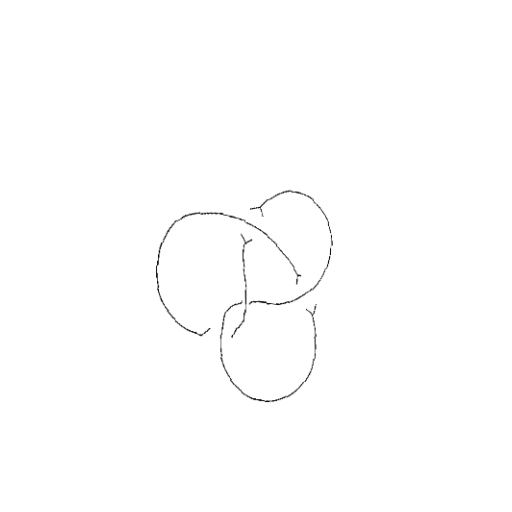
Crossing number: 4